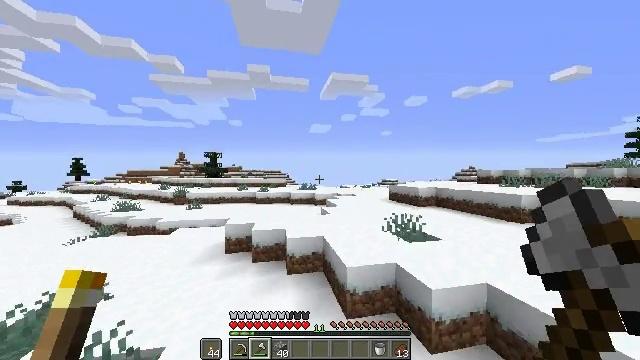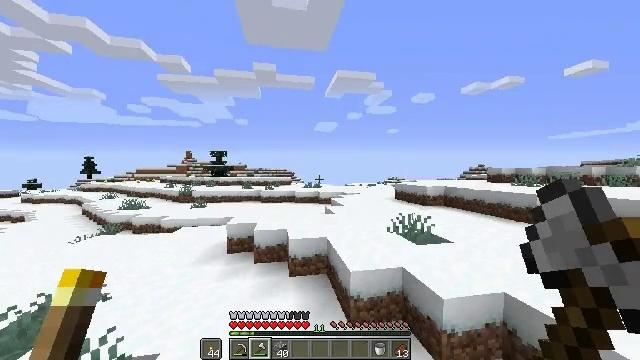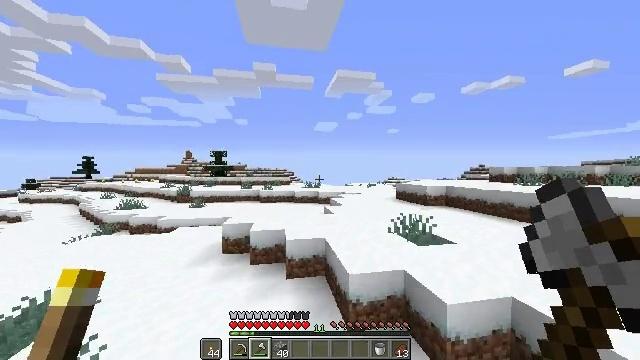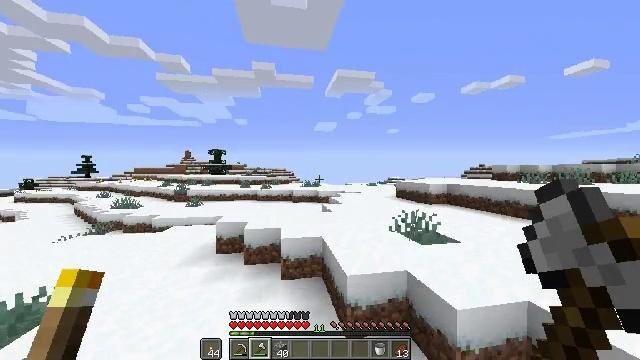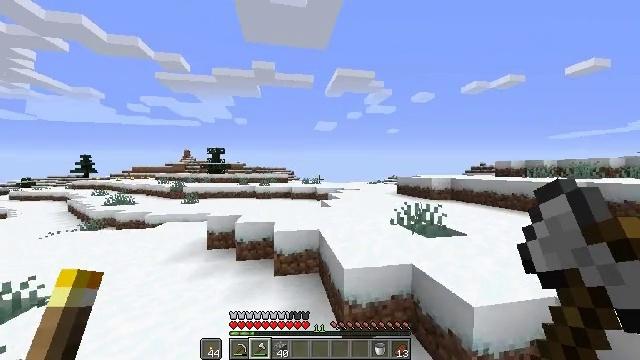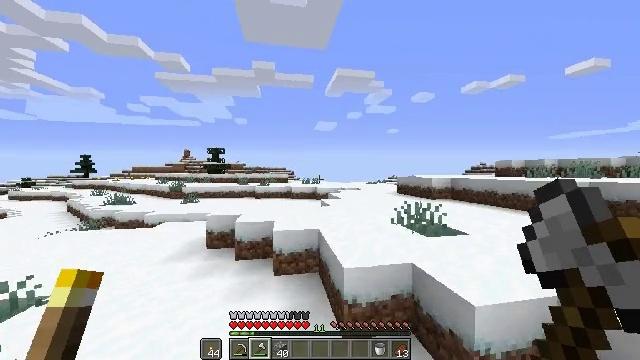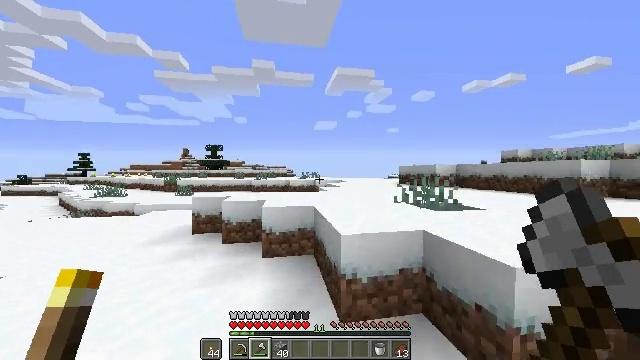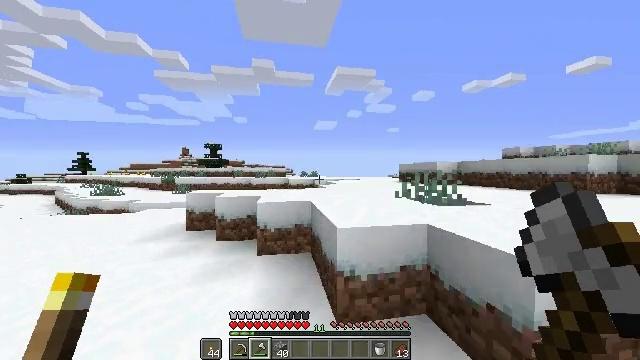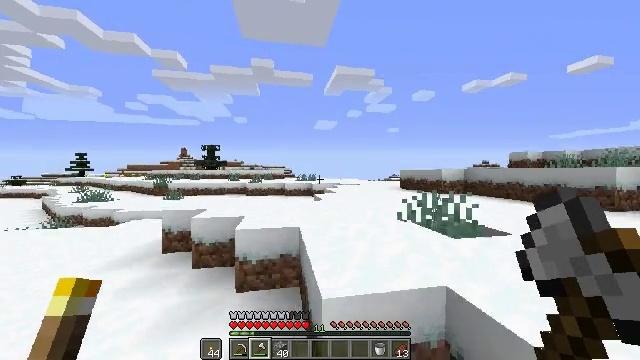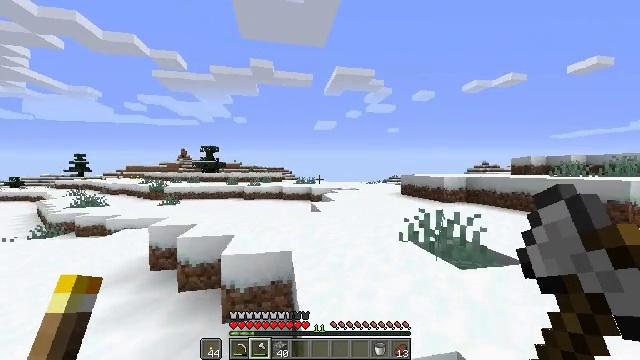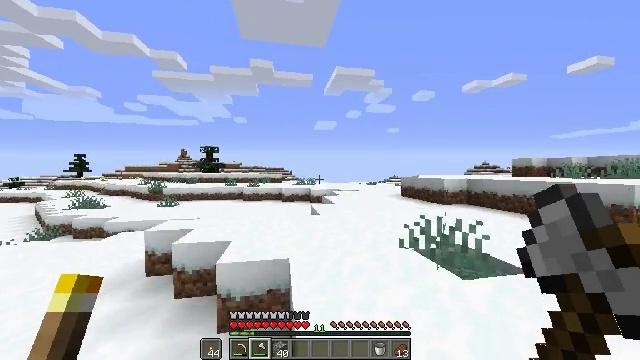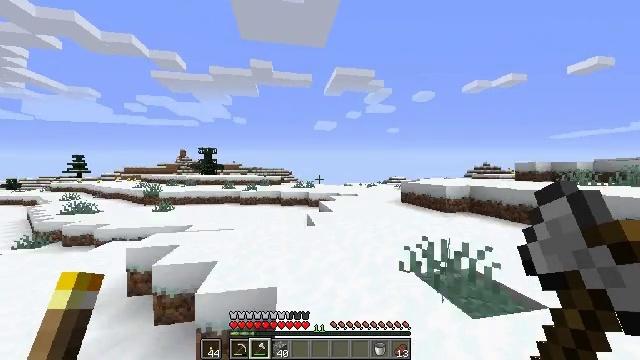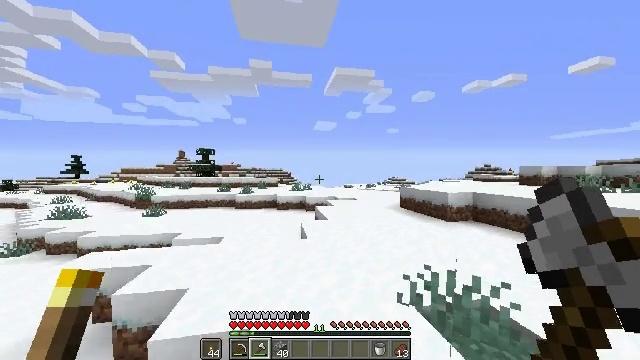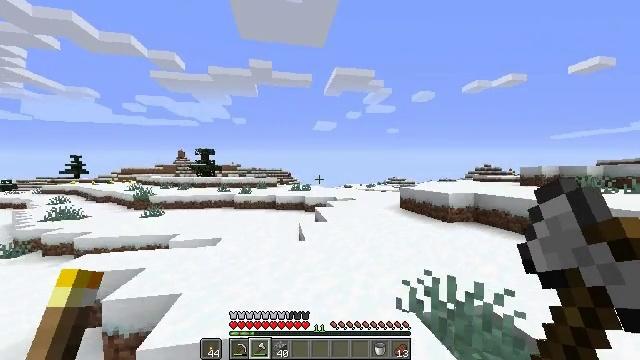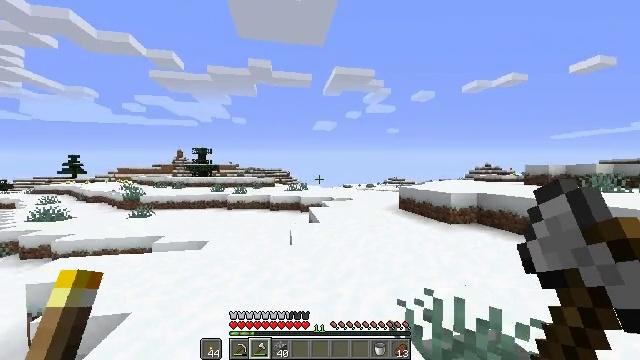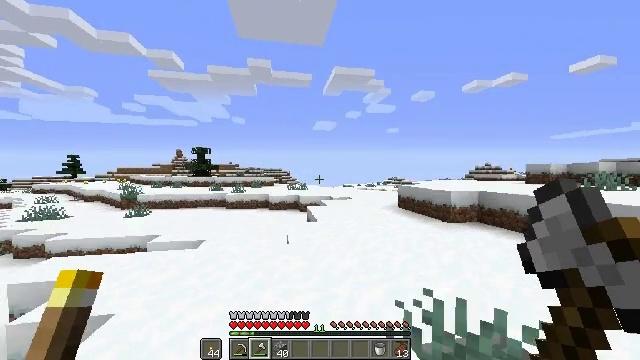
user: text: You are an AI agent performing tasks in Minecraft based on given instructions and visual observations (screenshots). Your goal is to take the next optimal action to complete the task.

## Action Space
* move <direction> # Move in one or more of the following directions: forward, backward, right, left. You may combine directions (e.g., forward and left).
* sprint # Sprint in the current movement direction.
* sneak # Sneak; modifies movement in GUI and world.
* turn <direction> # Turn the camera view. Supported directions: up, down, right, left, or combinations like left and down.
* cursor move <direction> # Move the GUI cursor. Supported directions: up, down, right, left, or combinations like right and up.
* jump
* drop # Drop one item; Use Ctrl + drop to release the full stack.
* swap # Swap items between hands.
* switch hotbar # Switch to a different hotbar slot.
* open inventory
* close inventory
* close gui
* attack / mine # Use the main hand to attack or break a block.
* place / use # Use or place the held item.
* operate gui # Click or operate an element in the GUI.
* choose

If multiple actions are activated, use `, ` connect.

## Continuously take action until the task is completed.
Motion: motion action
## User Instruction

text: Mine the ice block.
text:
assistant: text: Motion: move forward, sprint, turn left, jump
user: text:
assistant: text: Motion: move forward, sprint, jump
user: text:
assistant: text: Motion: move forward, sprint
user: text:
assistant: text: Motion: move forward, sprint
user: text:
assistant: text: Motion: move forward, sprint
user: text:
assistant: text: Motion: move forward, sprint, jump
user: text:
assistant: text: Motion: move forward and move right, sprint, jump
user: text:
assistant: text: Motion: move forward and move right, sprint, jump
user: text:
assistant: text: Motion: move forward and move right, sprint, jump
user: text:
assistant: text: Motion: move forward and move right, sprint, jump
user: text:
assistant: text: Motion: move forward and move right, sprint, jump
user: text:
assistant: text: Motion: move forward and move right, sprint, jump
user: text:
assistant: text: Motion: move forward and move right, sprint, jump
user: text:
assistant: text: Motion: move forward and move right, sprint, jump
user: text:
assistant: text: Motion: move forward and move right, sprint, jump
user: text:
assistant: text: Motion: move forward and move right, sprint, jump
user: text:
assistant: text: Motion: move forward and move right, sprint, turn right, jump
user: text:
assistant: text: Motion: move forward and move right, sprint, turn right, jump
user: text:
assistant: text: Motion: move forward and move right, sprint, turn right, jump
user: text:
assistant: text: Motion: move forward and move right, sprint, jump
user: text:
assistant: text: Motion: move forward and move right, sprint, jump
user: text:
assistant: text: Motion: move forward and move right, sprint, jump
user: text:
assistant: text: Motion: move forward and move right, sprint, turn right
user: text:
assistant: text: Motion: move forward and move right, sprint, turn right and down
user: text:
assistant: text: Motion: move forward and move right, sprint, turn right
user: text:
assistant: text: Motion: move forward, sprint
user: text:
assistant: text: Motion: move forward, sprint
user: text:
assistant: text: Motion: move forward, sprint, turn right
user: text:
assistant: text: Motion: move forward, sprint, turn right
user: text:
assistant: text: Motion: move forward, sprint, turn right